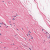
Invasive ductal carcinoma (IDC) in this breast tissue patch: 0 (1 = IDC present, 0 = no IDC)